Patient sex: F
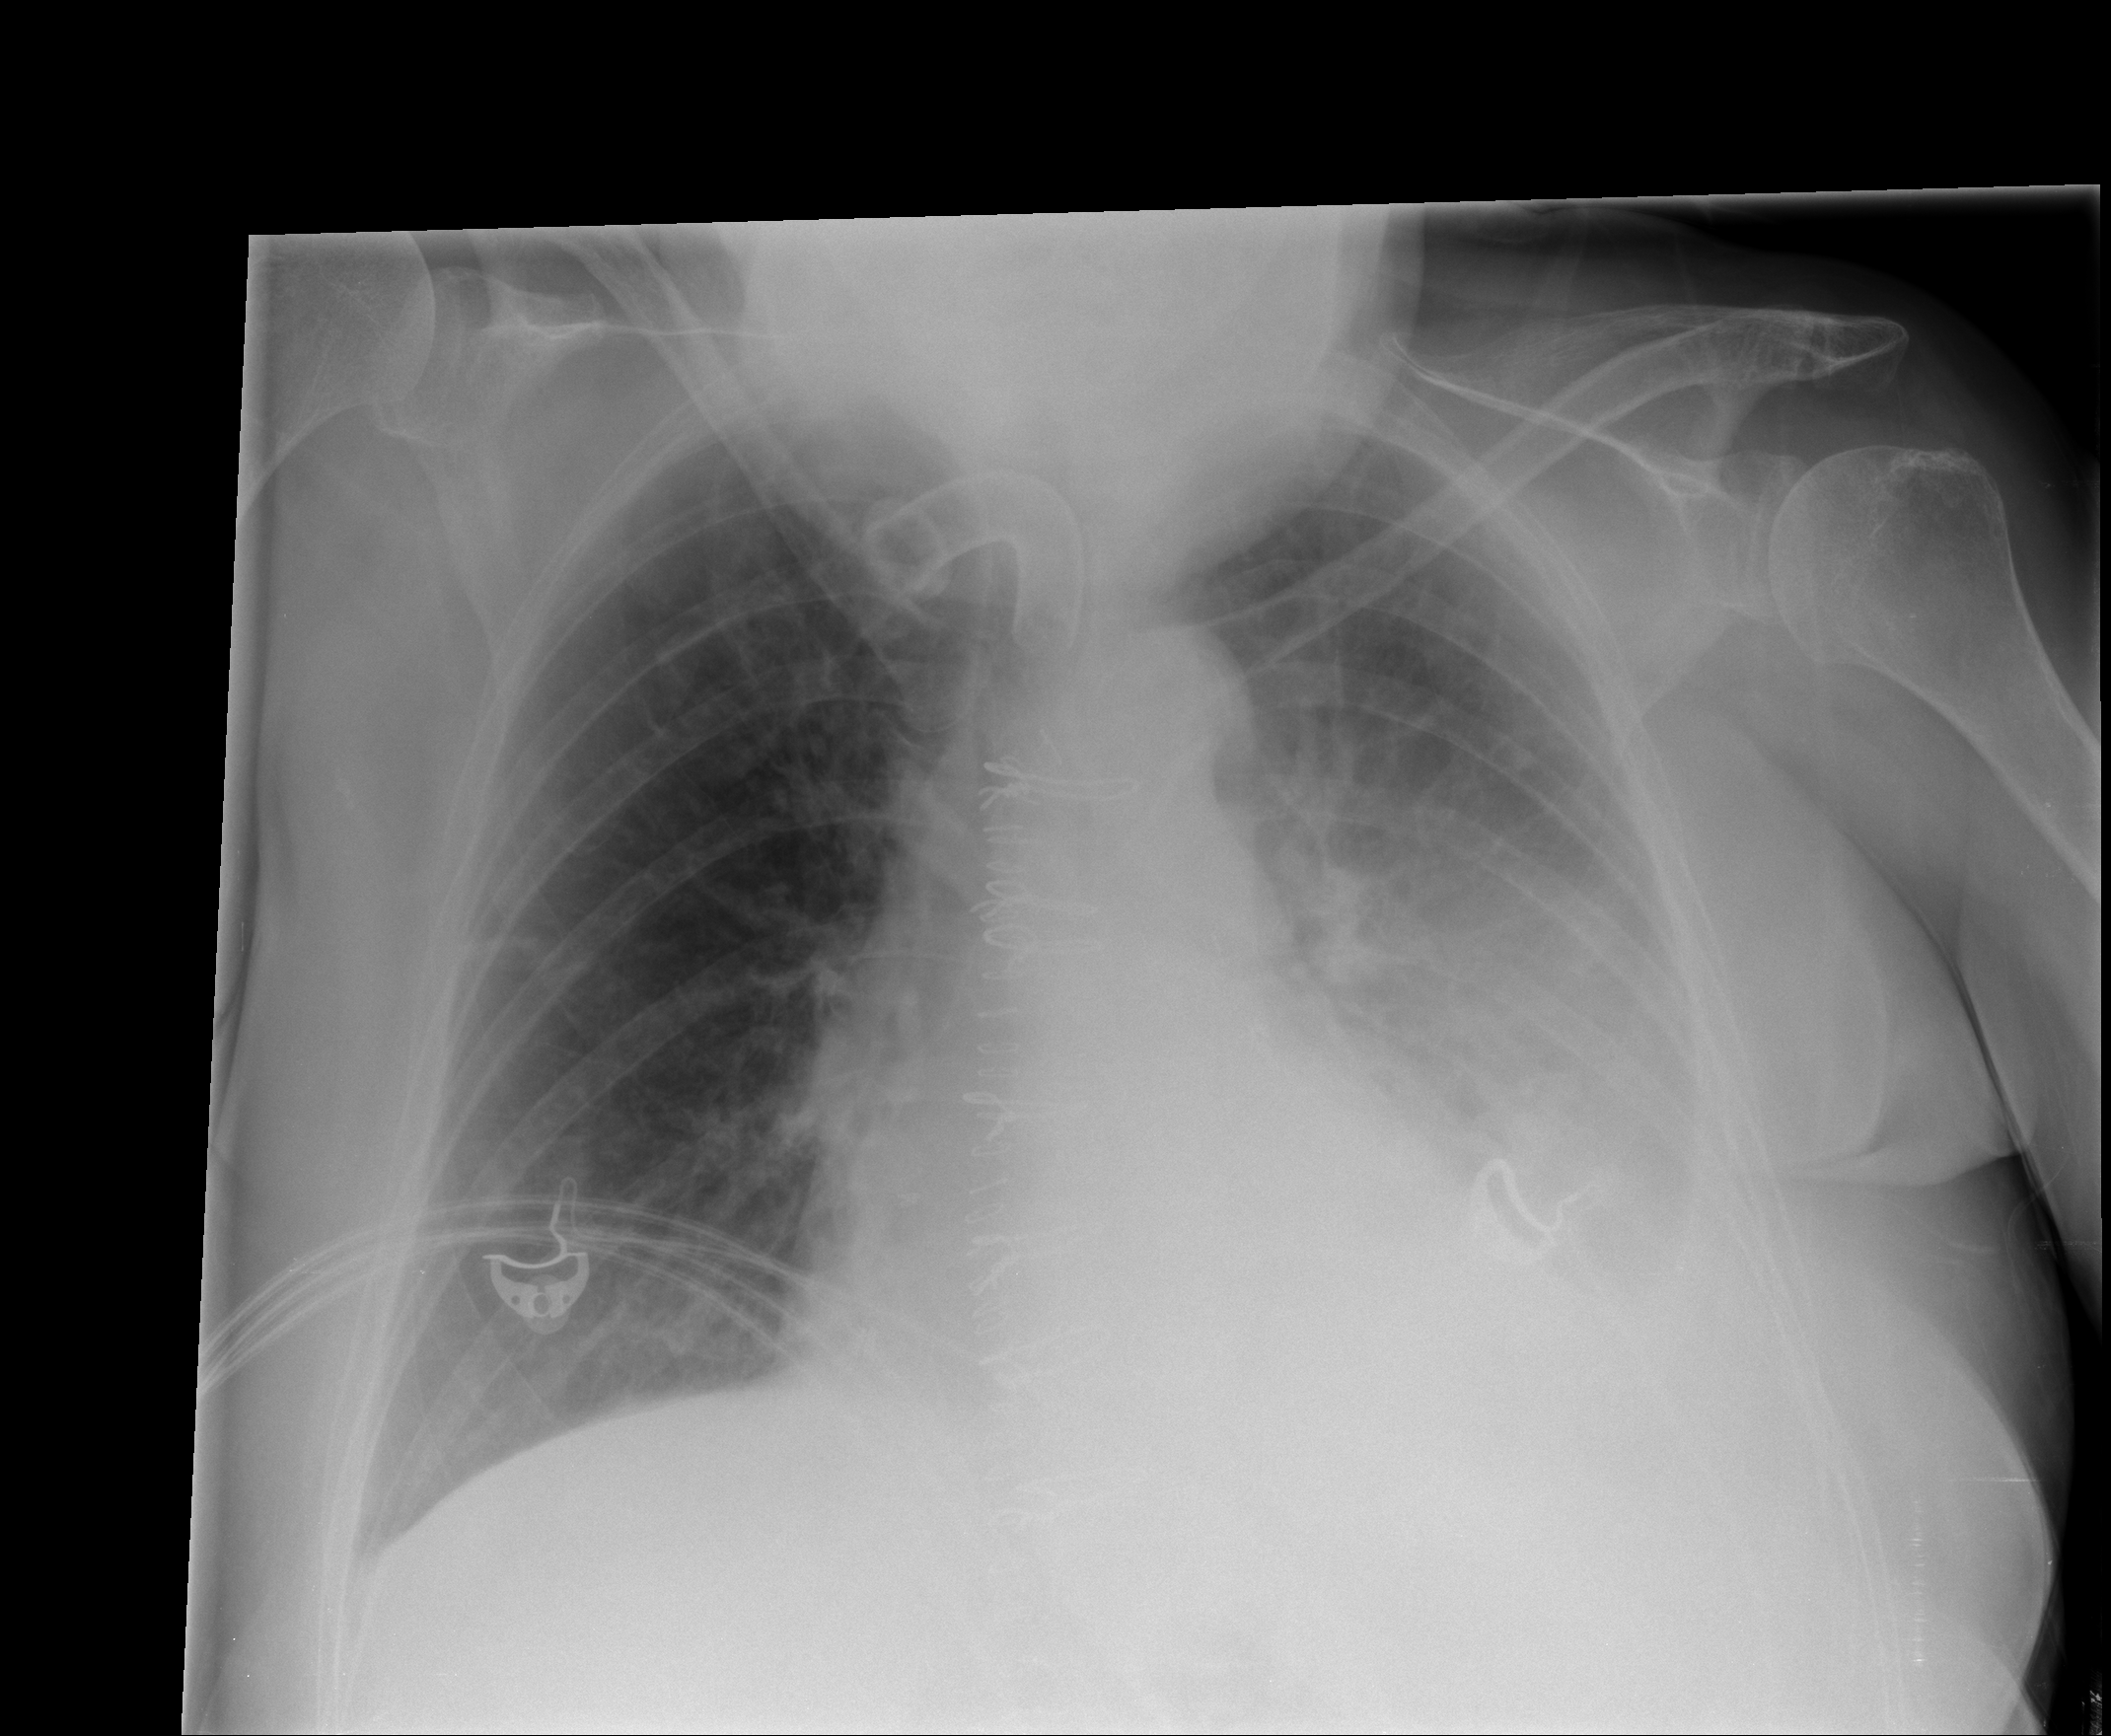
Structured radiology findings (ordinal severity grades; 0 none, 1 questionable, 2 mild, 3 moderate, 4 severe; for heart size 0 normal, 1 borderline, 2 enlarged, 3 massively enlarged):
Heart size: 2
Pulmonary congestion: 2
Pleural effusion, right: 0
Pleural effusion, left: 2
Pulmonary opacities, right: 0
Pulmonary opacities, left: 0
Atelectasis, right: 0
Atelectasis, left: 2